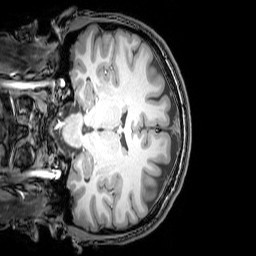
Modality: T1w
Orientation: coronal
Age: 26
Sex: male
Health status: healthy
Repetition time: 0.081 s
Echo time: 0.037 s